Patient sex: M
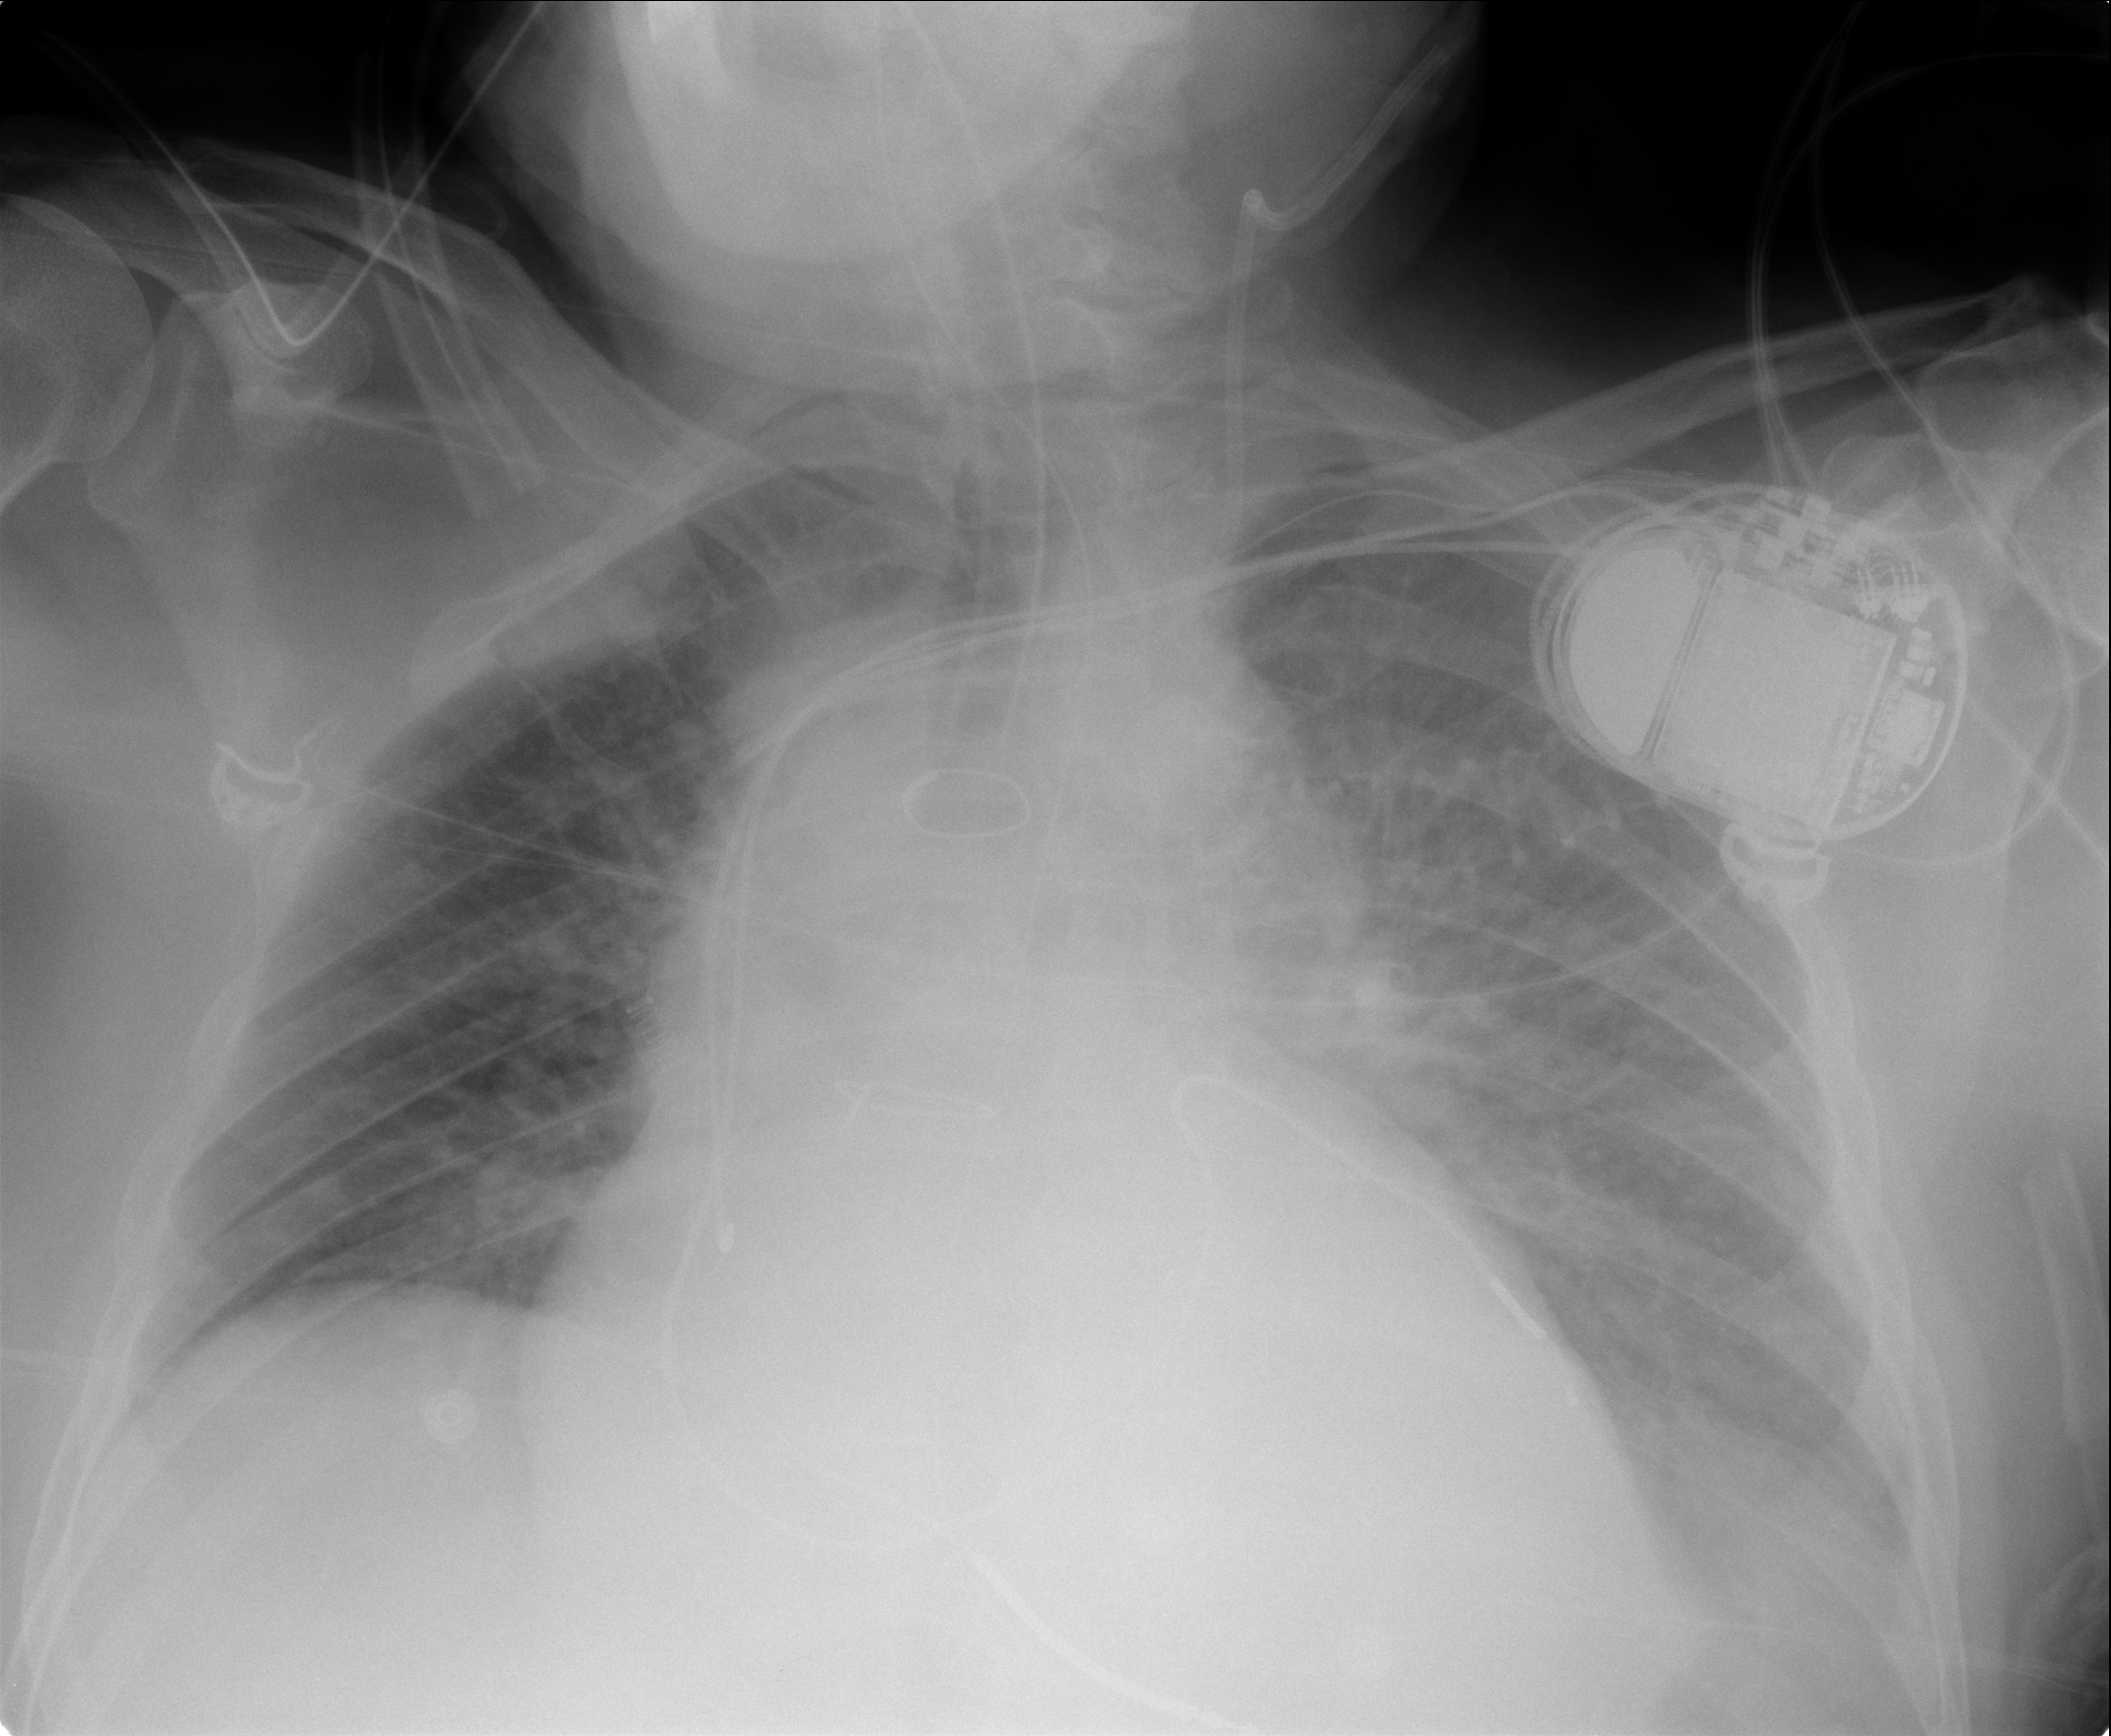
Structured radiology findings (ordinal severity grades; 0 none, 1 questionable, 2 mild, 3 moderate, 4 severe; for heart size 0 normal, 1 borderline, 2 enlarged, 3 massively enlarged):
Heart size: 2
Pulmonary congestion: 3
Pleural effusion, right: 0
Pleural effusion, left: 3
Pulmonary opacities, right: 2
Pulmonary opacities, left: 2
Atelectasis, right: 0
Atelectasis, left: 0